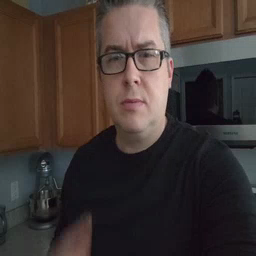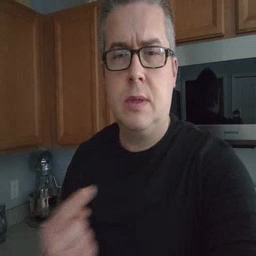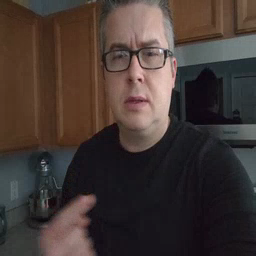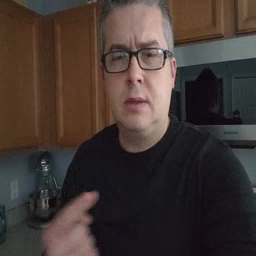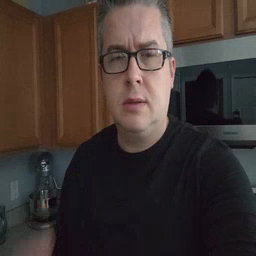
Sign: owie